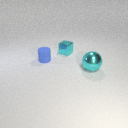
small blue rubber cylinder in front of small cyan metal cube